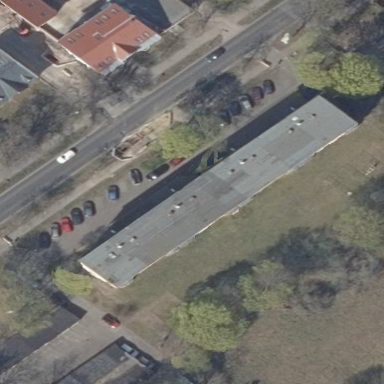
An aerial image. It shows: Apartment building with flat roof.